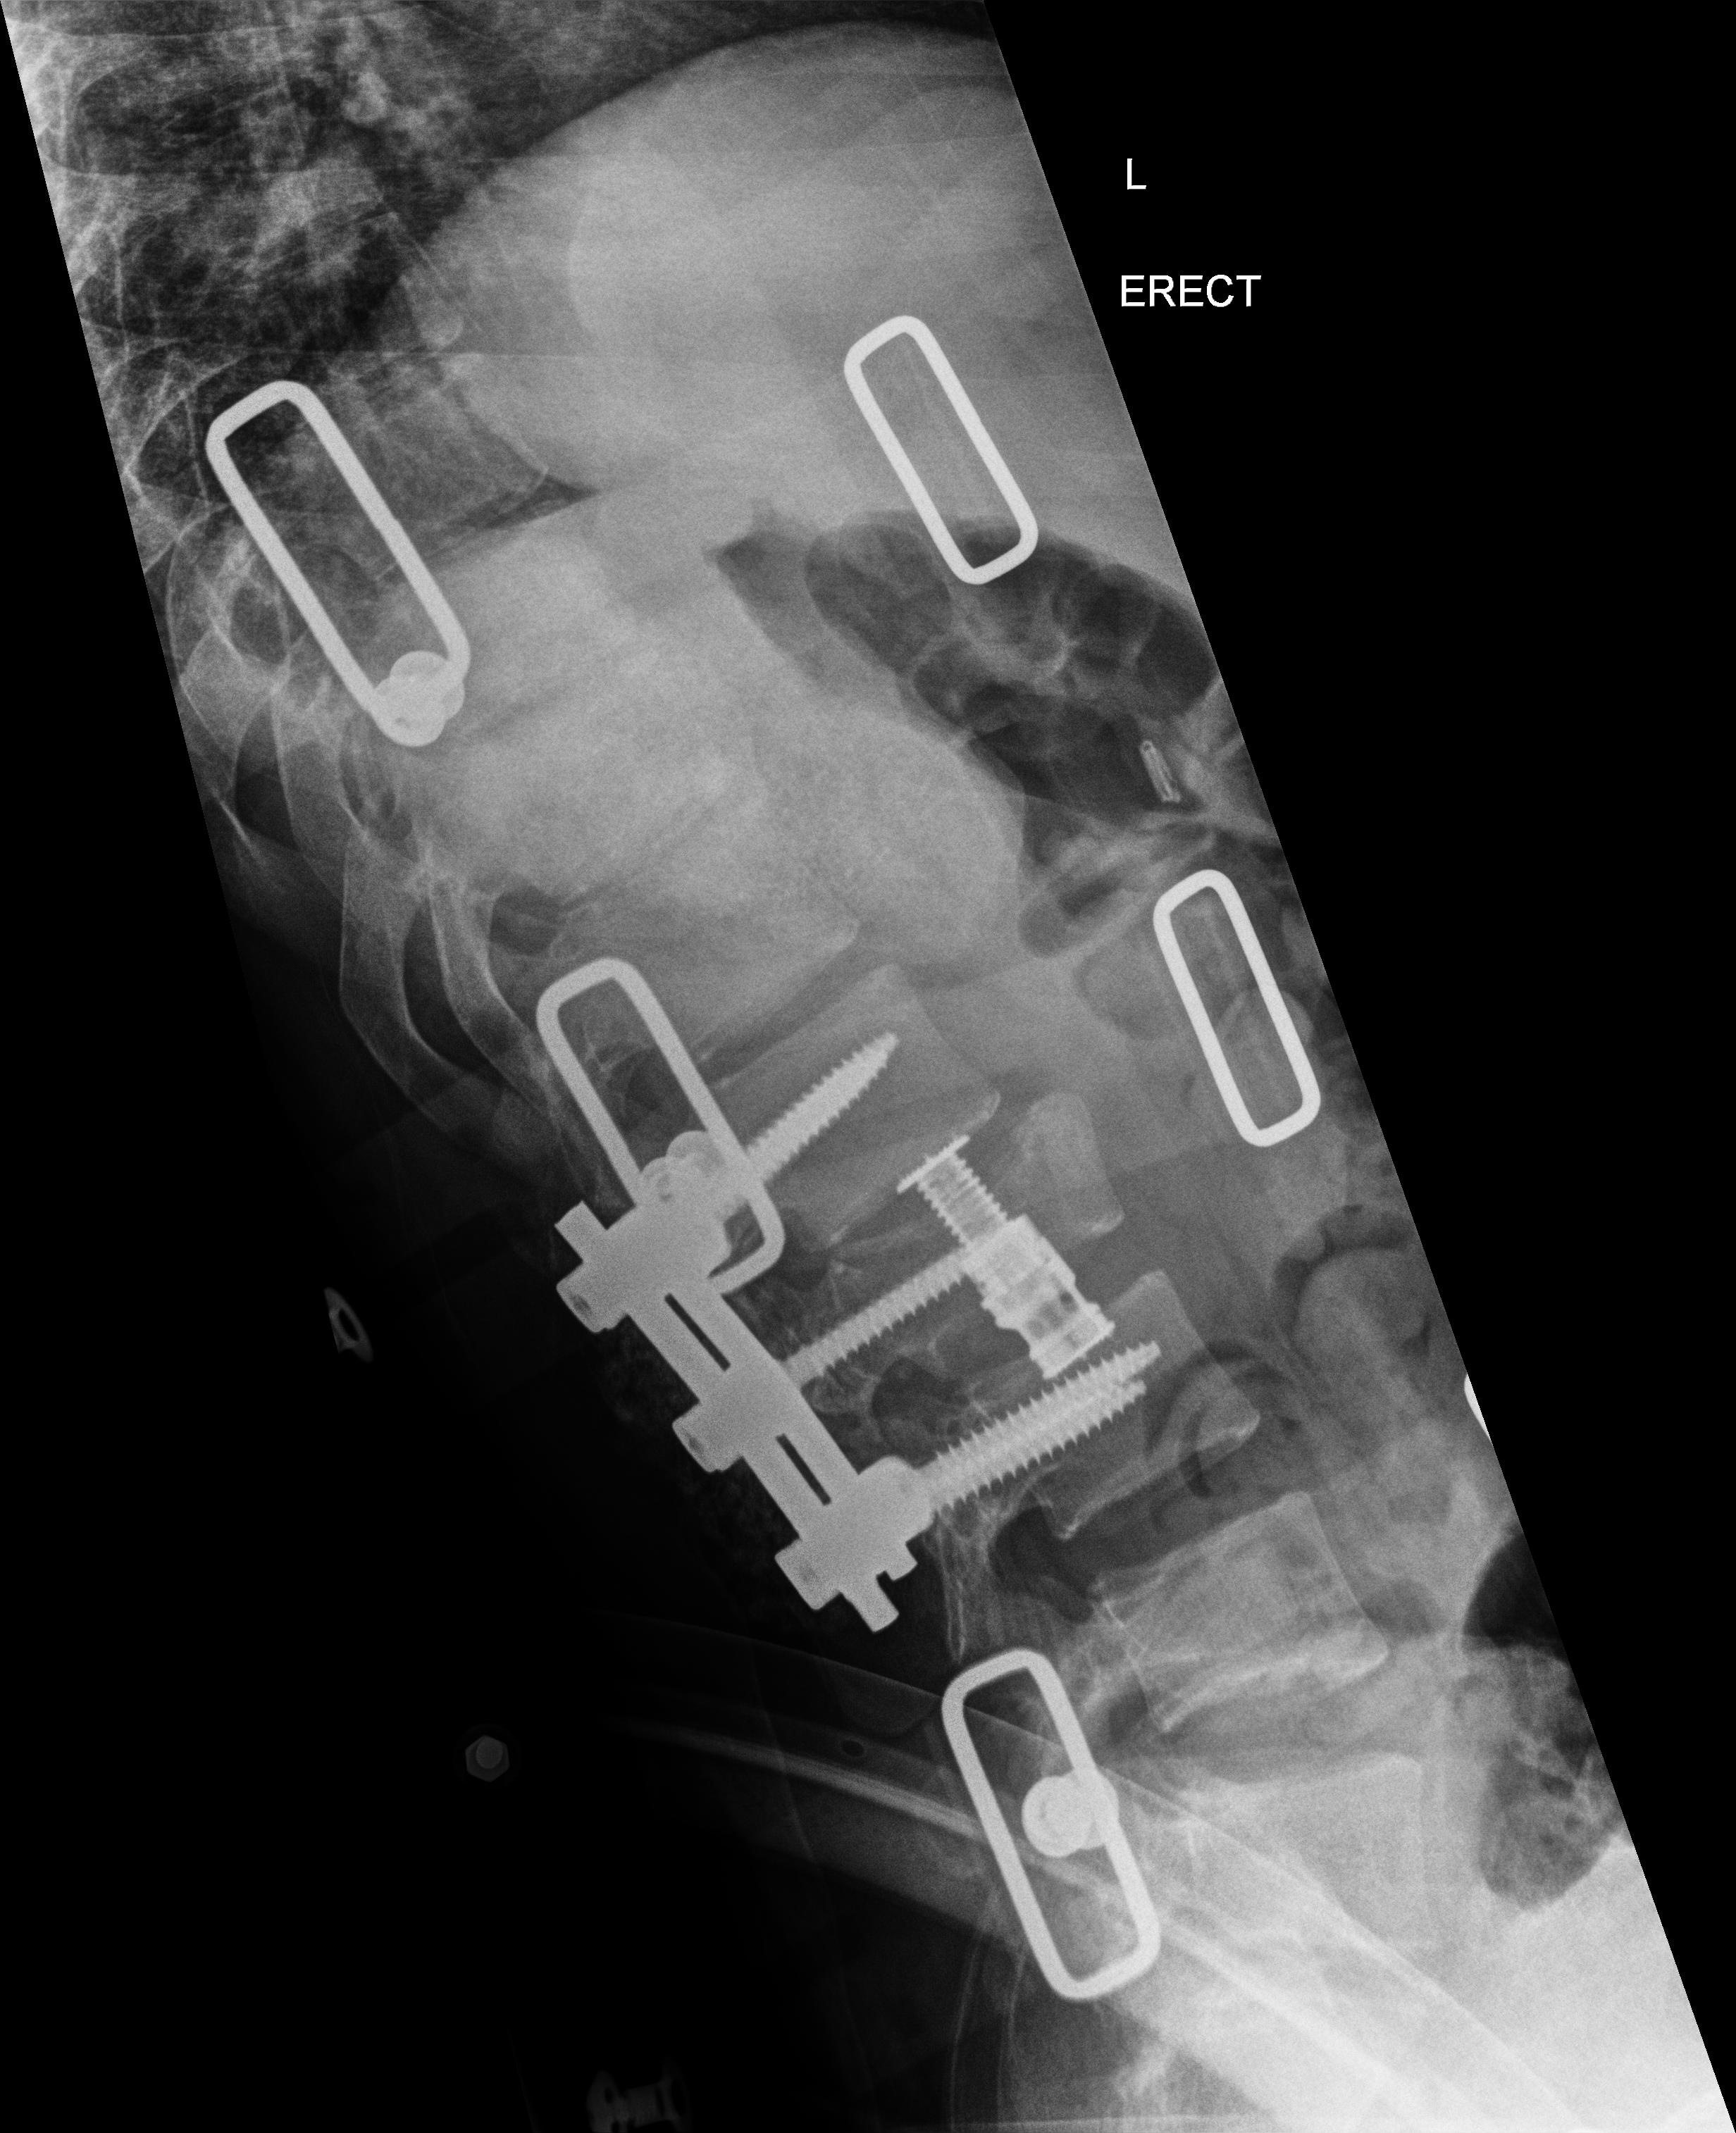
View: LATERAL
Implant manufacturer: Styker everest (K2M)